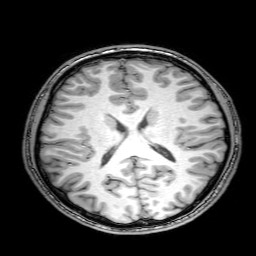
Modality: T1w
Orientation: coronal
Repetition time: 0.00828 s
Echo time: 0.00388 s